Interaction volume radius: 10 \u00c5
Interaction volume height: 25 \u00c5
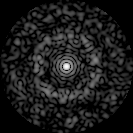
Disorder parameter: 0.8287